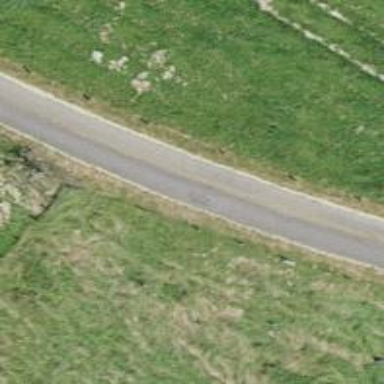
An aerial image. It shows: Unclassified road with asphalt surface.